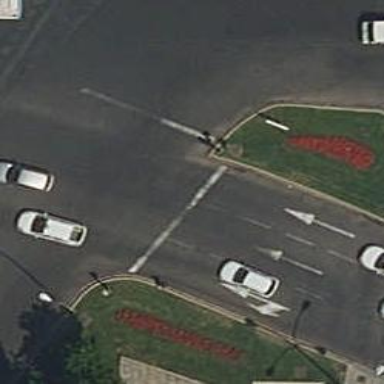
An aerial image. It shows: Road with traffic signals.